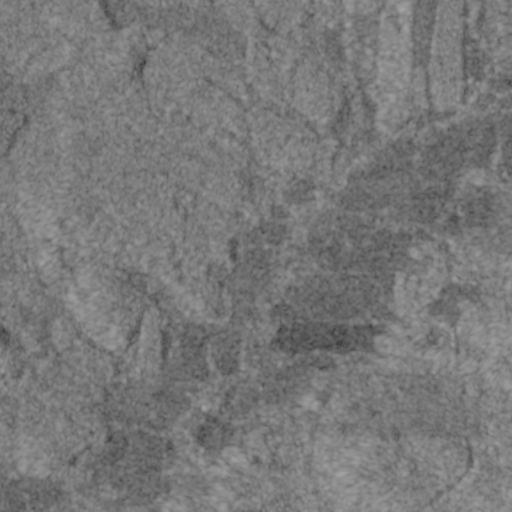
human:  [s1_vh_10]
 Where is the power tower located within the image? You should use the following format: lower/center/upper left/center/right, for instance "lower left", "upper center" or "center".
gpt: The power tower is located in the right of the image.
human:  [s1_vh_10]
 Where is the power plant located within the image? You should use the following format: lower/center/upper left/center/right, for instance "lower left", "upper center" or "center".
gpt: There is no power plant in the image.

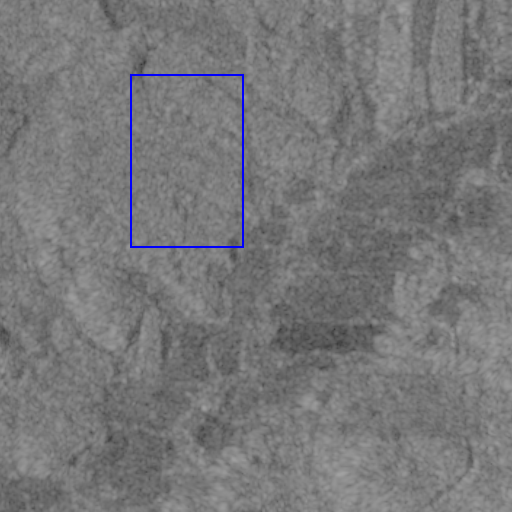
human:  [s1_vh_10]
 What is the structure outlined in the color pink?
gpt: There is no pink outline.
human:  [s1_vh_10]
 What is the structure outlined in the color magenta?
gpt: There is no structure outlined in magenta.